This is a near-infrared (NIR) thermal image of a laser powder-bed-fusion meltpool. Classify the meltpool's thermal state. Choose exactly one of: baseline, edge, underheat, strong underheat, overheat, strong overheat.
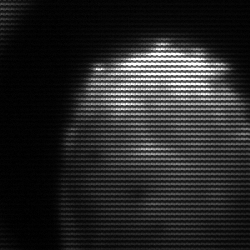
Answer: edge